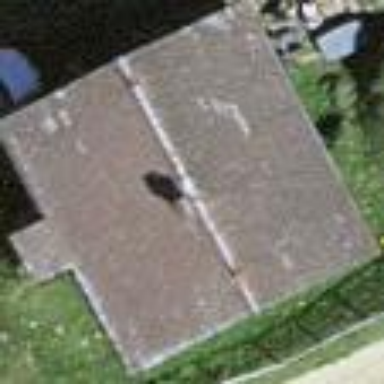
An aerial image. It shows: Stable building.